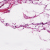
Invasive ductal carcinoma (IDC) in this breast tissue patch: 0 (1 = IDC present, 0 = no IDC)